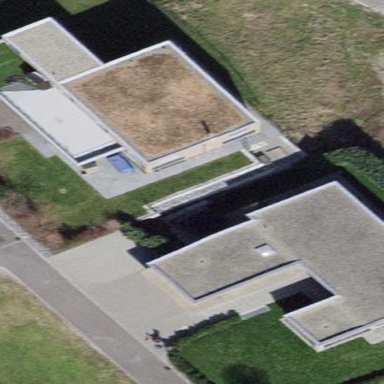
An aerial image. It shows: Flat-roofed house.